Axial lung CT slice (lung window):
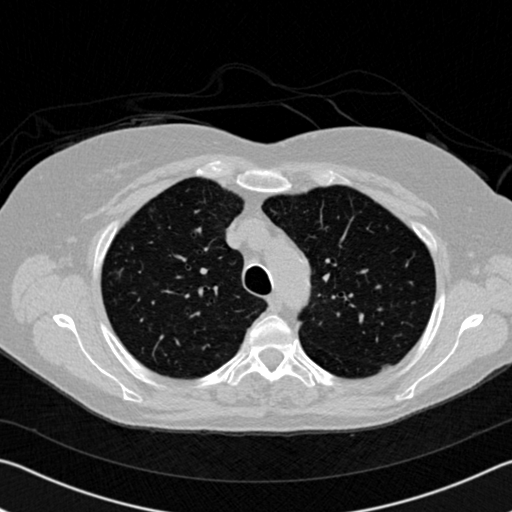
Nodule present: no